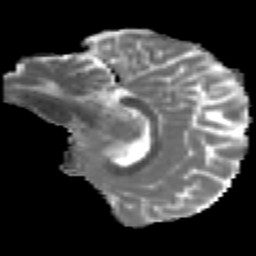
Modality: MD
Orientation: sagittal
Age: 24
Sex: male
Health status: healthy
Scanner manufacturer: philips
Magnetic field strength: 3 T
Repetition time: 4.293 s
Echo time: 0.09797 s